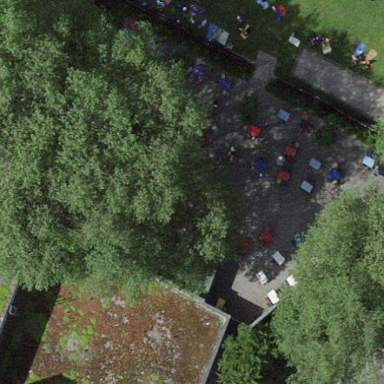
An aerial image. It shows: Outdoor seating area for leisure.